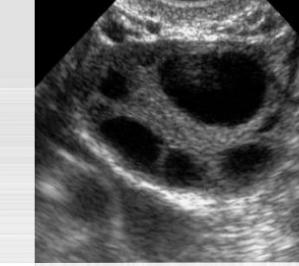
Label: infected